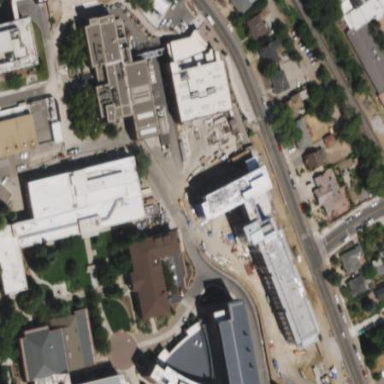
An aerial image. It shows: University building.